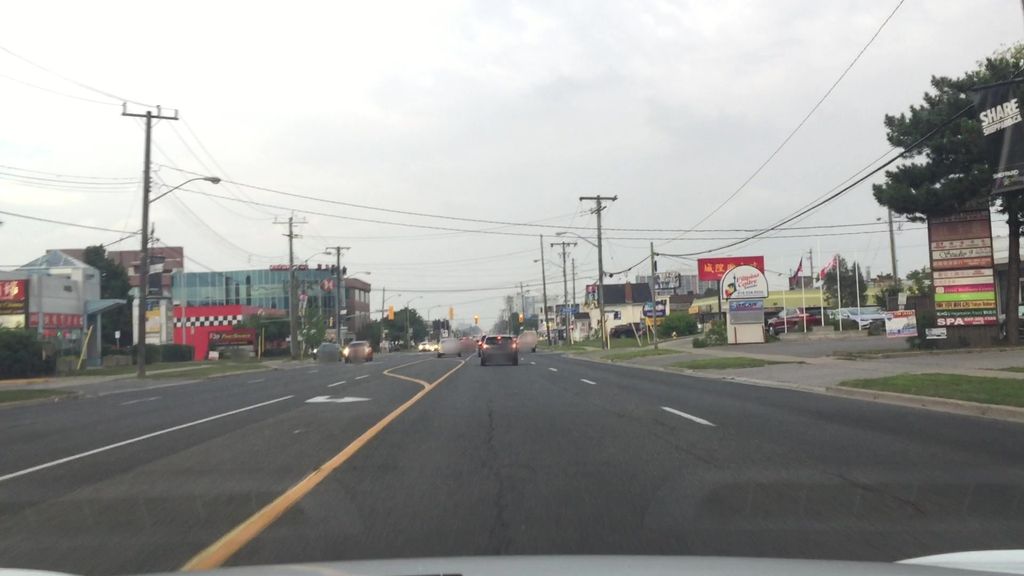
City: toronto